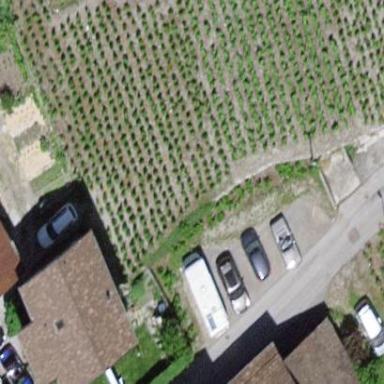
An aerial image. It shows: Beautiful vineyard in the countryside.